Question: Trying to create a skybox using the cubemap shader (like in the examples) and noticed a distortion when you transate the mesh.
If you create a cube of say 1 dimension width, height, and depth. Set the side to be THREE.BackSide and depthWrite to false. Then scale the mesh to say 1000 units in the x, y, and z fields.
When the mesh is positioned in the center of the world everything is fine. But as soon as you translate the mesh the cube map starts to distort badly.

You would want to move the mesh to be the same position as the camera thereby never allowing the skybox to reach its limits if the user walks around.
The shader code I'm using is this:
'''
'cube': {
uniforms: { "tCube": { type: "t", value: null },
"tFlip": { type: "f", value: -1 } },
vertexShader: [
"varying vec3 vWorldPosition;",
"void main() {",
"vec4 worldPosition = modelMatrix * vec4( position, 1.0 );",
"vWorldPosition = worldPosition.xyz;",
"gl_Position = projectionMatrix * modelViewMatrix * vec4( position, 1.0 );",
"}"
].join("
"),
fragmentShader: [
"uniform samplerCube tCube;",
"uniform float tFlip;",
"varying vec3 vWorldPosition;",
"void main() {",
"gl_FragColor = textureCube( tCube, vec3( tFlip * vWorldPosition.x, vWorldPosition.yz ) );",
"}"
].join("
")
}
'''
Does anyone know if the shader can be modified to prevent this distortion?
Many thanks!
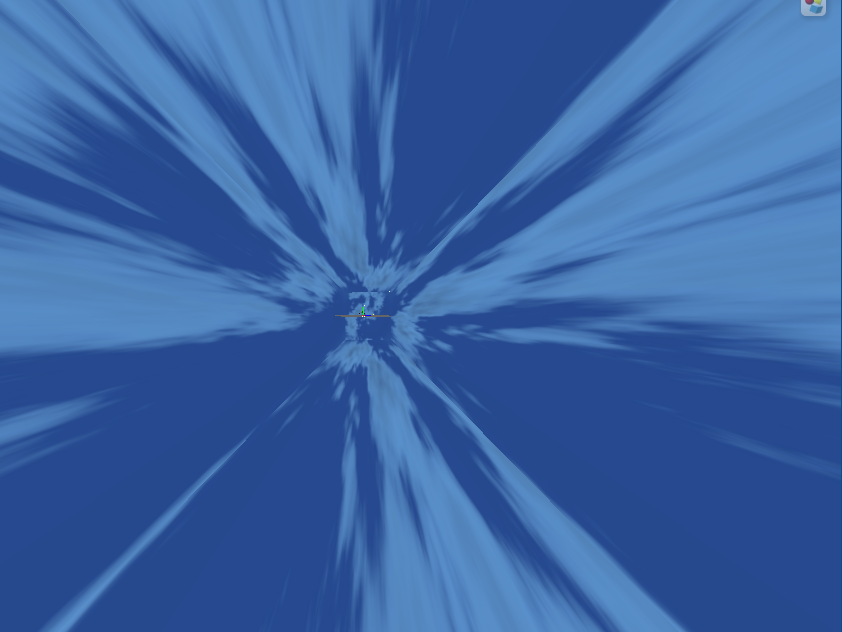
Answer: After doing some research, I found that the cube map shaders for skyboxes rely on the camera to be in the center of the world. So to get this working in the scenario I described above, instead of setting the position of the skybox to the camera, I simply set the camera's world position to be 0.
Just before rendering the skybox you need to do this:
'''
// Get the current position
this._prevCamPos.getPositionFromMatrix( camera.matrixWorldInverse );
// Now set the position of the camera to be 0,0,0
camera.matrixWorldInverse.elements[12] = 0;
camera.matrixWorldInverse.elements[13] = 0;
camera.matrixWorldInverse.elements[14] = 0;
'''
Then just after its rendered it needs to go back:
'''
// Now revert the camera back
camera.matrixWorldInverse.elements[12] = this._prevCamPos.x;
camera.matrixWorldInverse.elements[13] = this._prevCamPos.y;
camera.matrixWorldInverse.elements[14] = this._prevCamPos.z;
'''